Question: Assume if there is a reset password button where user reset the password, and there is edit account button for a already logged in user, For a fact in my case When I reset password My interface includes few components(TextViews,EditTexts)which is normally not in account settings interface, So is it a good practise if I already make those components in my account settings inteface and set them invisible? And then only when user press Rest those get visible?.
*It would look little messy like that. Or is it good to have seperate interfaces?
*And if I keep seperate interfaces how does it affect to my project fucntioning overall? Does it make slow or Size(MB) gets bigger or what?
*I think good program practice to use less interfaces and re-use is it right ?
The below image is roughly interface design which addresses my question. Circled are common features. I know if I do this I have to control everything through my code through IDs. So any help would be so appreciated.

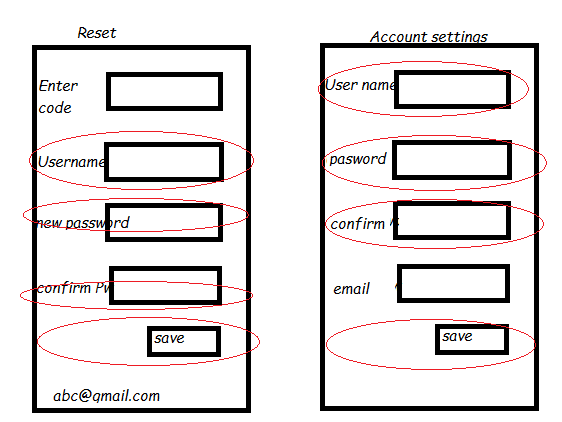
Answer: Reuse is a good practice and I'm personally in favor of your approach. But reusing the layout files can also be tricky, considering the cases in which you're loading a rather large layout file and hiding most of it ! In this cases, loading unwanted hierarchy of this layout, poses a strain on performance.
Keep your layout files, as flat as possible. By this I mean that, nested layouts are more time and resource-consuming to render. Designing with the least views possible, is of course a skill and you should work on it.
Also, take advantage of tools like TraceView and ..., to measure the performance of your application, when using different layout files or reusing them.
<URL>